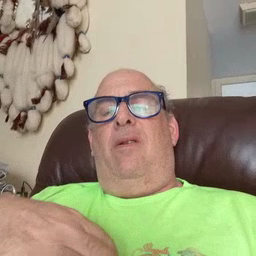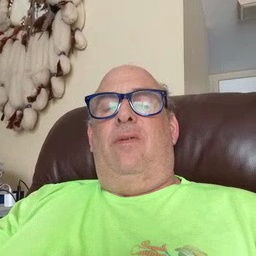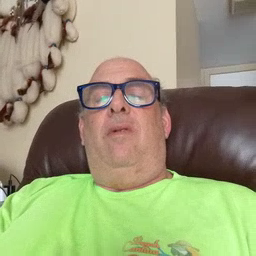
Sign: hungry